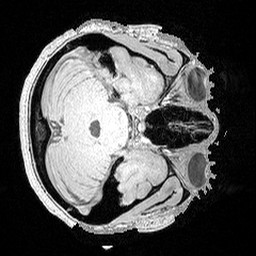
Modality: MP2RAGE
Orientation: axial
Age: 35
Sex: female
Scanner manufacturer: siemens
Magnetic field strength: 3 T
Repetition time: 5 s
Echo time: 0.00298 s